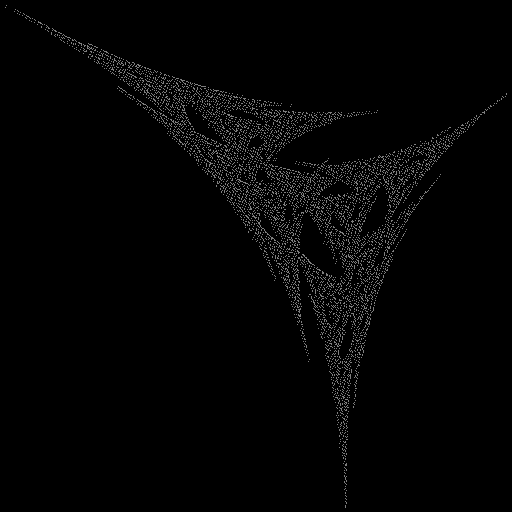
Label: snowcap